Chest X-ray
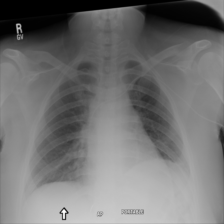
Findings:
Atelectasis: negative
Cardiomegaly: negative
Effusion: negative
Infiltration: negative
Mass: negative
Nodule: negative
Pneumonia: negative
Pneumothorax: negative
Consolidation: negative
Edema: negative
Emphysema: negative
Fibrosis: negative
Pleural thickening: negative
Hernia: negative